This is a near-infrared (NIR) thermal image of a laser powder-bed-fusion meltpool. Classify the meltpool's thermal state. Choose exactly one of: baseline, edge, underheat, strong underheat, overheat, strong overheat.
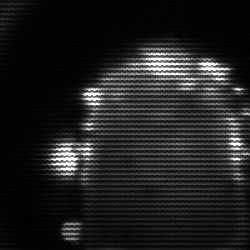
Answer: baseline